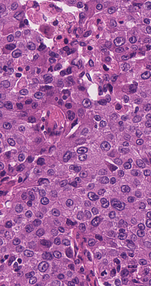
Tumor epithelial tissue: yes
Tumor-associated stroma tissue: no
Normal tissue: no